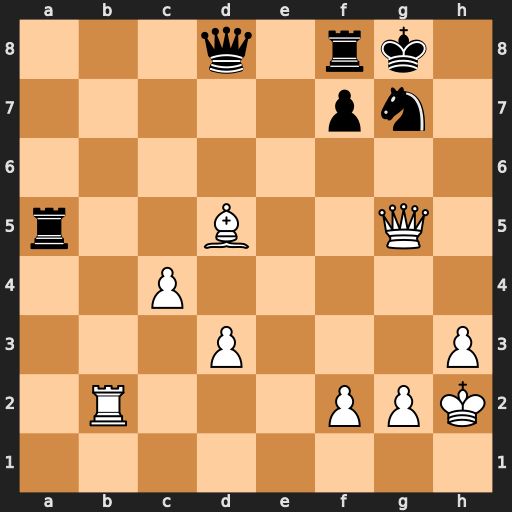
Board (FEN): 3q1rk1/5pn1/8/r2B2Q1/2P5/3P3P/1R3PPK/8
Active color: w
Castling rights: -
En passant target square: -
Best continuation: Bxf7+ Kxf7 Rb7+